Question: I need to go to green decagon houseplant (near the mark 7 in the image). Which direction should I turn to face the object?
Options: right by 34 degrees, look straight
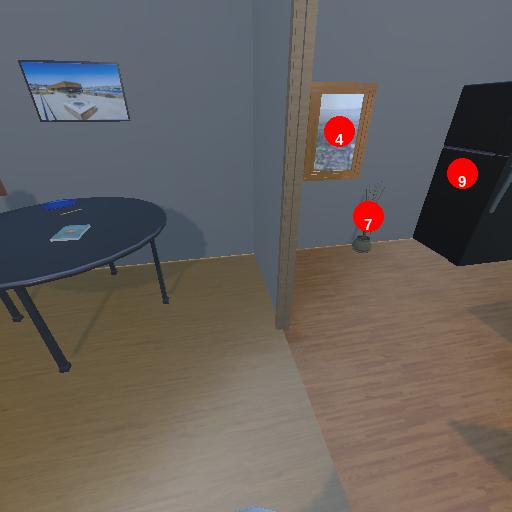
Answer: right by 34 degrees